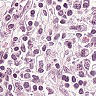
Metastatic tissue present: no